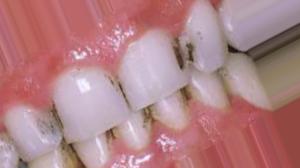
Condition: Tooth Discoloration